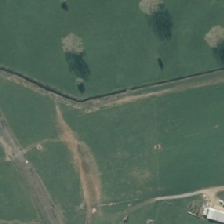
Land cover: shortrotation_cropland